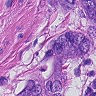
Metastatic tissue present: yes